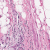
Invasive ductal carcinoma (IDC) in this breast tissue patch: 0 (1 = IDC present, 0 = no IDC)